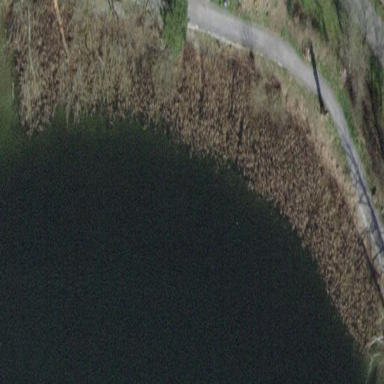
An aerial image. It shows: Wetland area dominated by reedbeds.